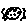
Label: moon